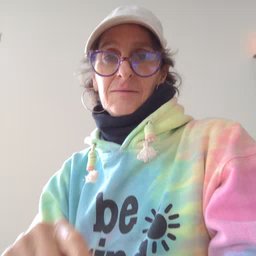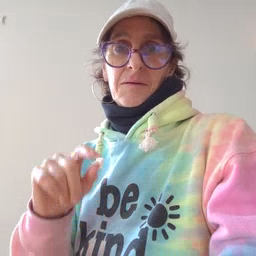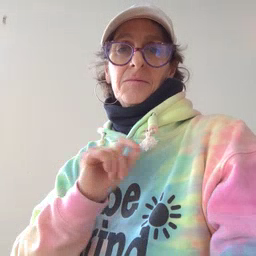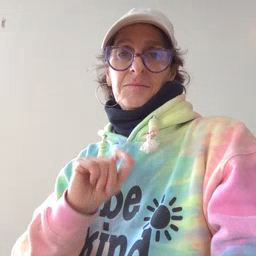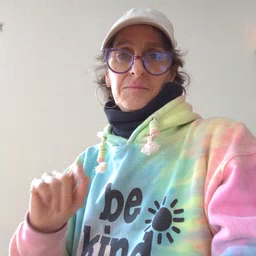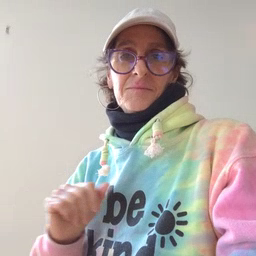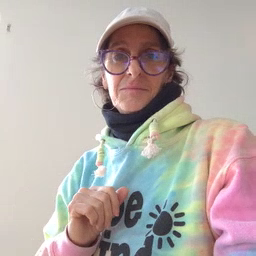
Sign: pen